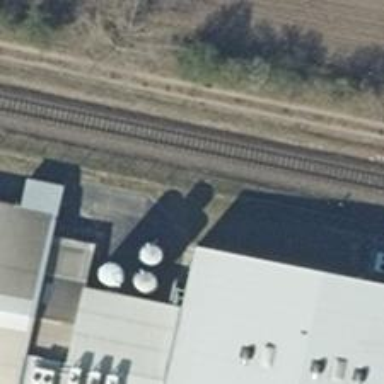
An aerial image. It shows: Storage tank with man-made structure.